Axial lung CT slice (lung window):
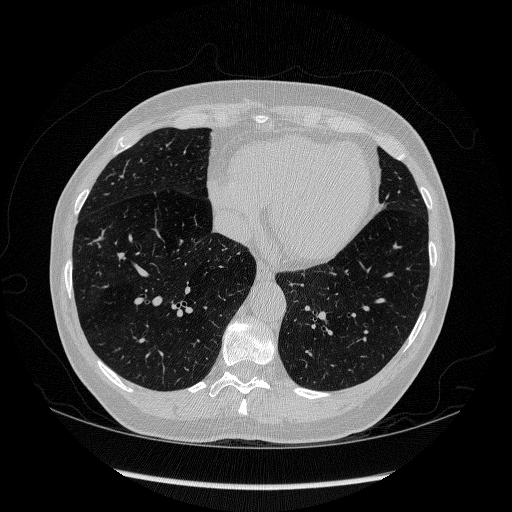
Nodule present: no